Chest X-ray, PA view. Patient: 10 years old, sex M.
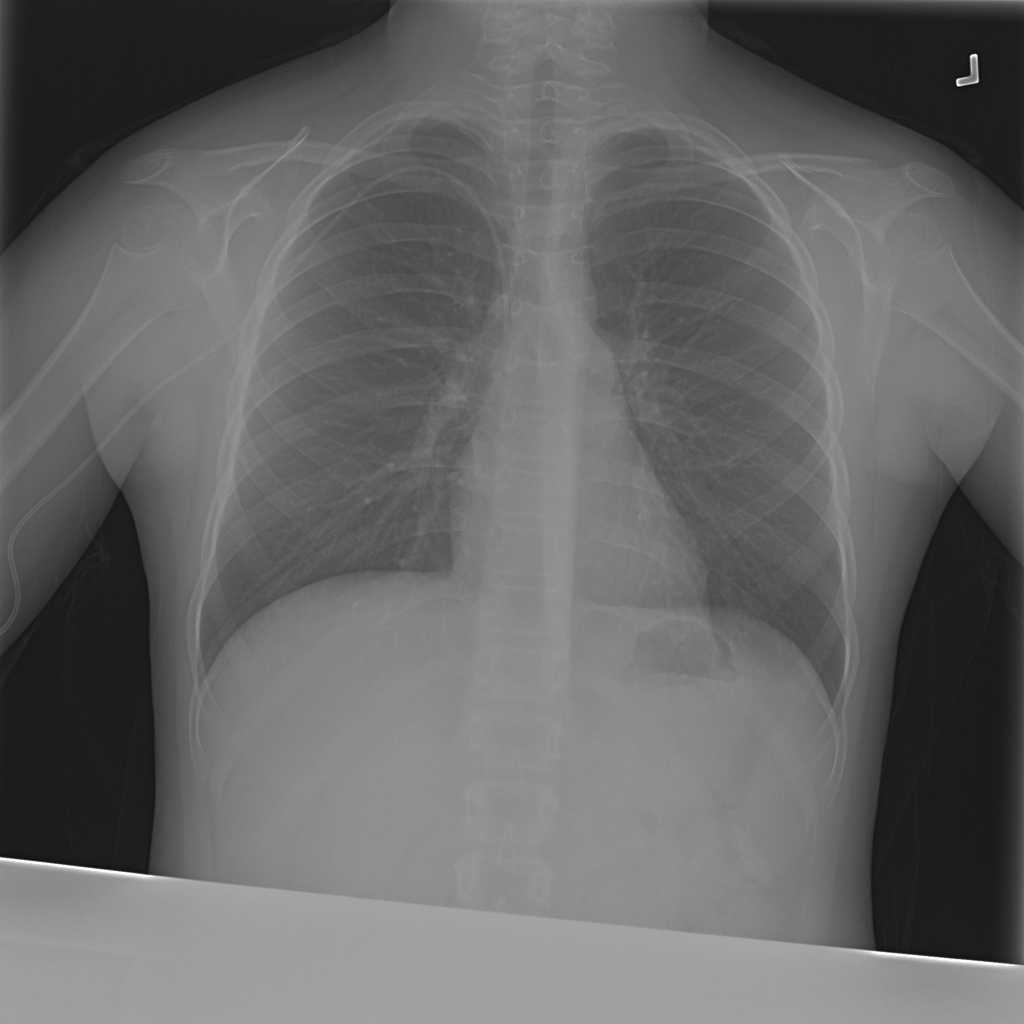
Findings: No Finding